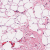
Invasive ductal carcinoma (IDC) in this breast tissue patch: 0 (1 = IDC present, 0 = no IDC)